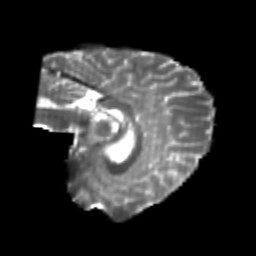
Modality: T2w
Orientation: sagittal
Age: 20
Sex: female
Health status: healthy
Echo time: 0.074 s